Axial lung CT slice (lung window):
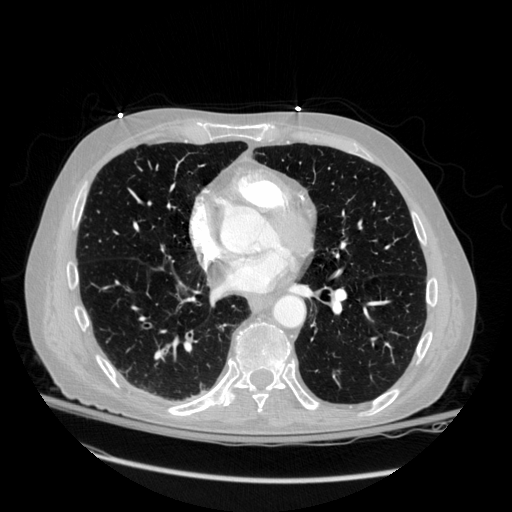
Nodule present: no